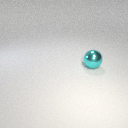
large cyan metal sphere